Question: i am doing a application with this layout :
'''
<?xml version="1.0" encoding="utf-8"?><LinearLayout xmlns:android="http://schemas.android.com/apk/res/android"
xmlns:ads="http://schemas.android.com/apk/lib/com.google.ads"
android:orientation="vertical" android:layout_width="fill_parent"
android:layout_height="fill_parent">
<TabHost android:id="@+id/tabhost" android:layout_width="fill_parent"
android:layout_height="fill_parent">
<LinearLayout android:id="@+id/linearLayout1"
android:layout_width="fill_parent" android:layout_height="fill_parent"
android:orientation="vertical">
<TabWidget android:layout_width="fill_parent"
android:layout_height="wrap_content" android:id="@android:id/tabs"></TabWidget>
<FrameLayout android:layout_width="fill_parent"
android:layout_height="fill_parent" android:id="@android:id/tabcontent">
<LinearLayout android:layout_width="fill_parent"
android:layout_height="fill_parent" android:background="#013364"
android:id="@+id/tab1">
<ListView android:layout_height="wrap_content"
android:layout_width="fill_parent" android:id="@+id/listView2"
android:background="#efefef" android:cacheColorHint="#<PHONE>"></ListView>
</LinearLayout>
<LinearLayout android:layout_width="fill_parent"
android:layout_height="fill_parent" android:background="#013364"
android:id="@+id/tab2">
<ListView android:layout_height="wrap_content"
android:layout_width="fill_parent" android:id="@+id/listView1"
android:background="#efefef" android:cacheColorHint="#<PHONE>"></ListView>
</LinearLayout>
<LinearLayout android:layout_width="fill_parent"
android:layout_height="fill_parent" android:id="@+id/tab3">
<WebView android:layout_width="fill_parent"
android:layout_height="fill_parent" android:id="@+id/webview" />
</LinearLayout>
<LinearLayout android:layout_width="fill_parent"
android:layout_height="fill_parent" android:background="#013364"
android:id="@+id/tab4">
<ListView android:layout_height="wrap_content"
android:layout_width="fill_parent" android:id="@+id/listView3"
android:background="#efefef" android:cacheColorHint="#<PHONE>"></ListView>
</LinearLayout>
</FrameLayout>
</LinearLayout>
</TabHost>
'''
So you can see that i have 4 tabs zones, and i want to put my ads in yellow zone of my image in all tabs :

how could i do such thing.
Thanks in advance.
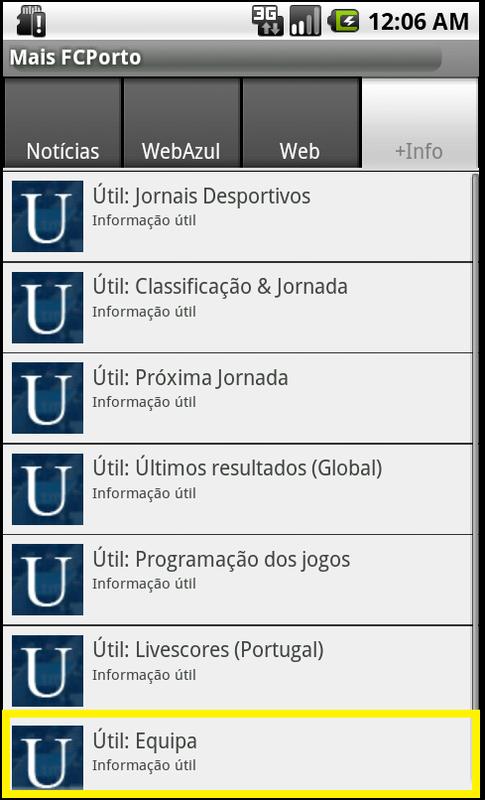
Answer: This is what i wanted :
'''
<FrameLayout android:layout_width="fill_parent"
android:layout_height="fill_parent" android:background="#013364"
android:id="@+id/tab1">
<ListView android:id="@+id/android:list"
android:layout_width="wrap_content"
android:layout_height="wrap_content" android:background="#efefef" android:cacheColorHint="#<PHONE>" android:layout_marginBottom="50dip"/>
//CODE OF ADS </FrameLayout>
'''